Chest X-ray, PA view. Patient: 23 years old, sex M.
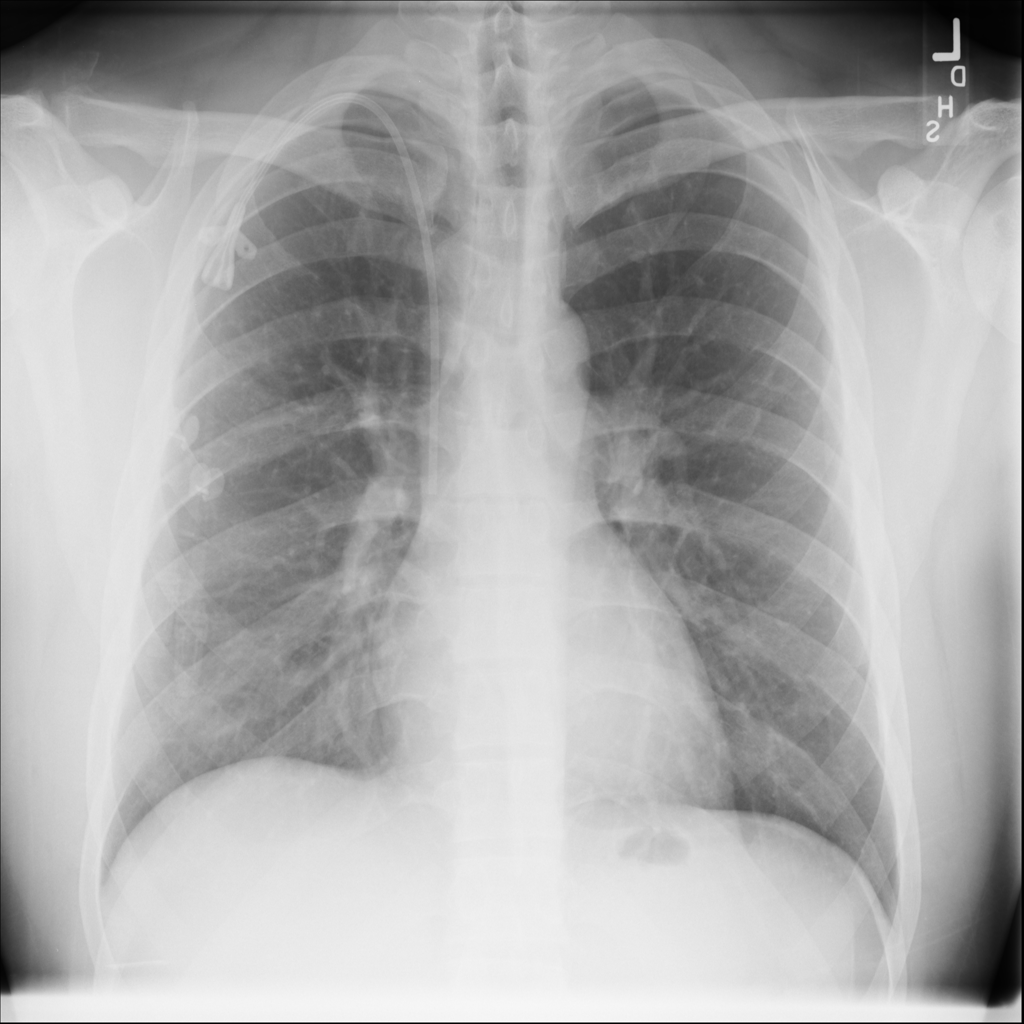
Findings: No Finding